Aerial crown-view tile of a tropical tree (Barro Colorado Island, Panama), acquired 20250217:
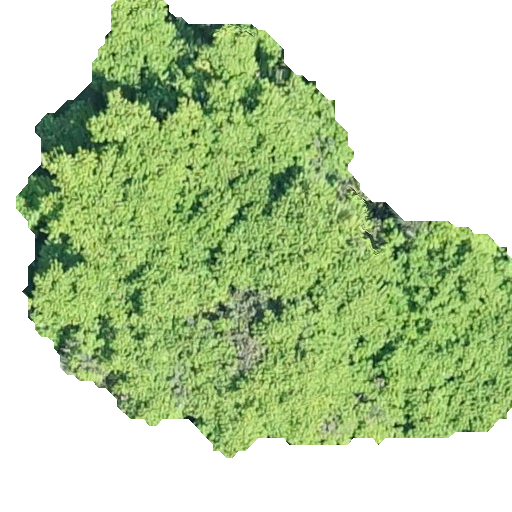
Species: Tachigali panamensis
GBIF accepted scientific name: Tachigali panamensis
Crown area: 226.063 m²